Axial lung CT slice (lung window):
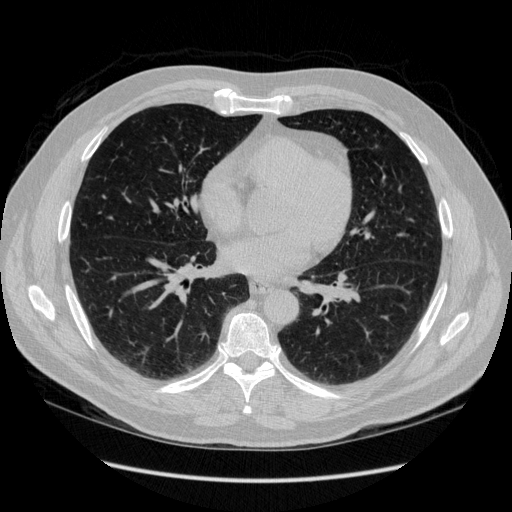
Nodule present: no